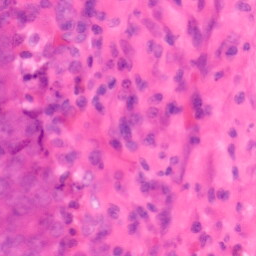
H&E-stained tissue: Colon